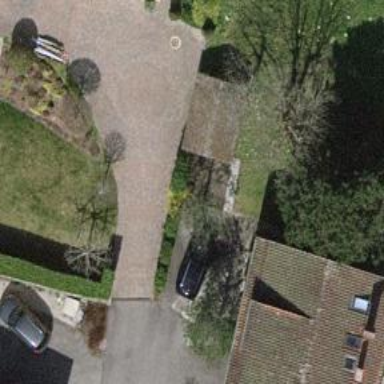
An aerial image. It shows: Alleyway designated as service road.